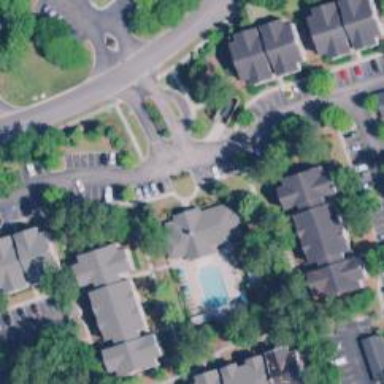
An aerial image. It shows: Living street.